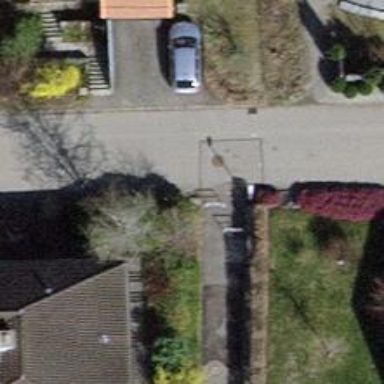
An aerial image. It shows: Street cabinet.